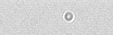
Label: camera_spot